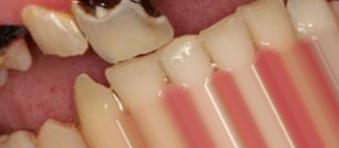
Condition: Caries